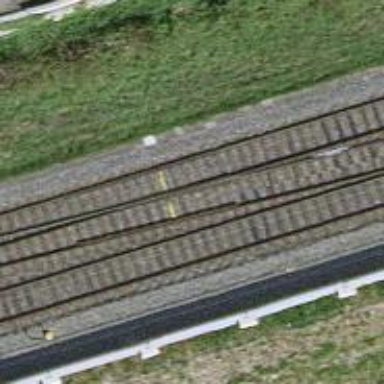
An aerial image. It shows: Single-track railway with electrified contact lines.